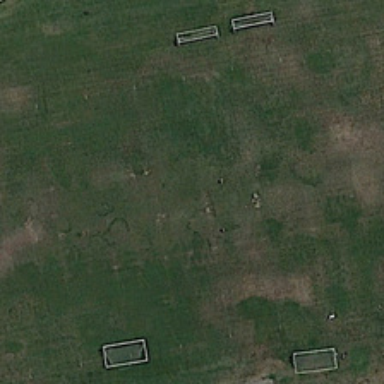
It is a piece of green meadow .